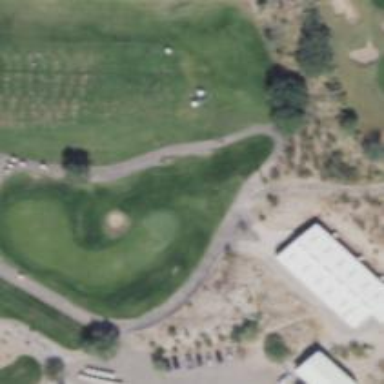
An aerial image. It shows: Path used for both walking and golf.